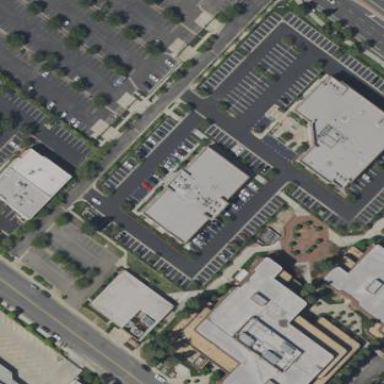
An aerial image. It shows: Office building.